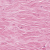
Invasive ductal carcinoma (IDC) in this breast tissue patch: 0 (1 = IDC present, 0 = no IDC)